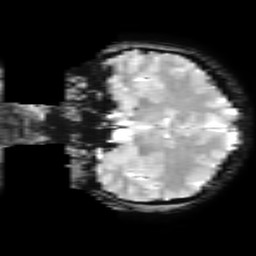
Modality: T2starw
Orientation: coronal
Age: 22
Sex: female
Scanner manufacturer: ge
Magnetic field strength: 3 T
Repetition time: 0.65 s
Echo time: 0.02 s